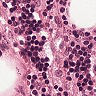
Metastatic tissue present: no